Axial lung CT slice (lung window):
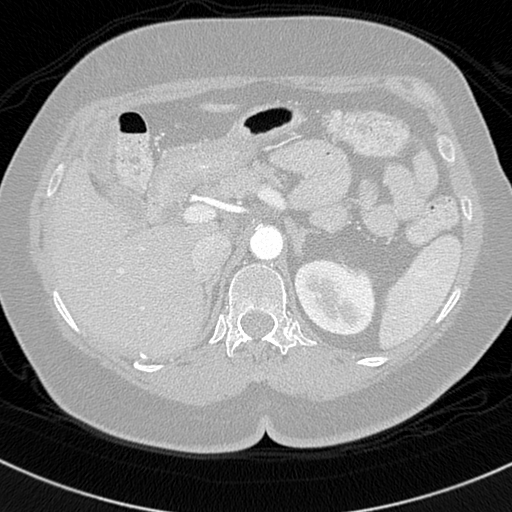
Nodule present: no